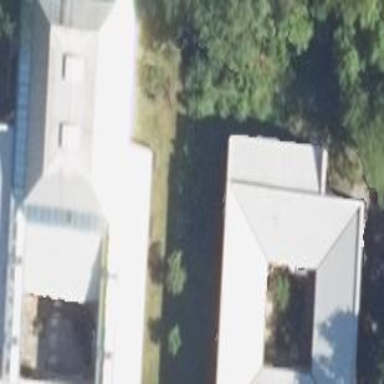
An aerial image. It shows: Library building with flat grey roof.